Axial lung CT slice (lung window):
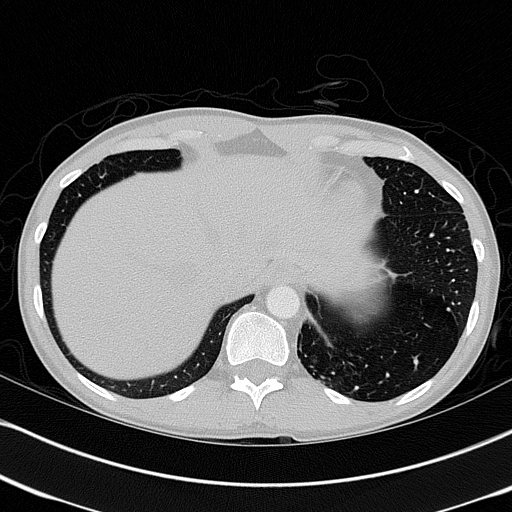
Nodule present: no